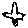
Label: bird